Question: I'm using Visual Studio 2010 / C# 4.0 / MVC 3 / Razor / jQuery 1.5.1 / Google Chrome 21.0.1180.83 m / Windows 7 Enterprise
Here is my exact code with non-salient things (well what I think is non-salient) commented out.
Basically I'm creating an '<input />' element and am trying to bind a change event to it if the user changes its value, but the event doesn't seem to be binding. When I look at the elements in Google Chrome (Ctrl + Shift + J), I do not see anything under "Event Listeners."
'''
<script type="text/javascript" src="/scripts/jquery-1.5.1.js"></script>
<script type="text/javascript">
$(function () {
// ...
$('#StoredProcedureName').change(function () {
// ...
var parameters = $('#parameters'); // <table id="parameters"></table>
$.getJSON('@Url.Action(/* */)', {
// ...
}, function (data) {
parameters.empty();
// ...
$.each(data, function (k, v) {
// ...
parameters.
append($('<tr />').
// ... Other <td /> elements
append($('<td />').
append($('<input />').
// ...
change(function () {
alert("here2"); // This alert isn't happening.
}).
addClass('testClass'). // This class is showing up though.
// ...
)
)
);
});
// ...
});
});
// ...
});
</script>
'''
When I make a test MVC website and do this, it seems to work. This is so puzzling.
'''
<!DOCTYPE html>
<html>
<head>
<title></title>
<script type="text/javascript" src="../../Scripts/jquery-1.5.1.js"></script>
<script type="text/javascript">
$(function () {
$("#a").append(
$("<input />").change(function () {
alert("here1");
}).attr('value', 'text')
);
$("#b").change(function () {
alert("here2");
});
});
</script>
</head>
<body>
<div id="a">
</div>
<input id="b" />
</body>
</html>
'''
Can anyone tell me why my first alert isn't being executed, in spite of the '<input />' element showing up, with the proper class?
The table is being created, along with the input element:

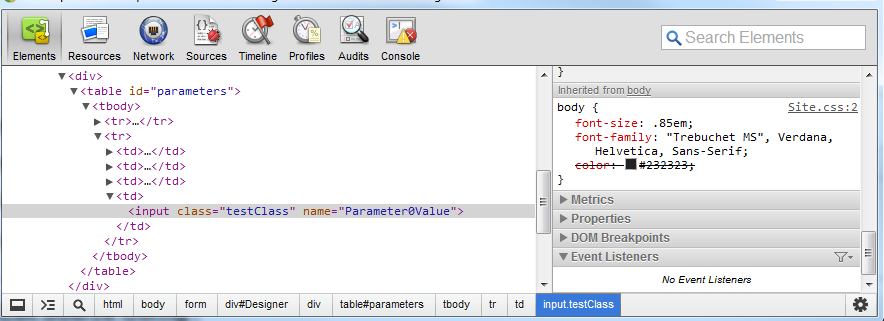
Answer: Feel free to edit this with an explanation. But basically inside my code I was sorting the table elements like so:
'''
var options = parameters.children();
options.sort(function (a, b) {
if (a.text > b.text) return 1;
else if (a.text < b.text) return -1;
else return 0
});
parameters.empty().append(options);
'''
Removing this (I'm not sure why I had it) did the trick.